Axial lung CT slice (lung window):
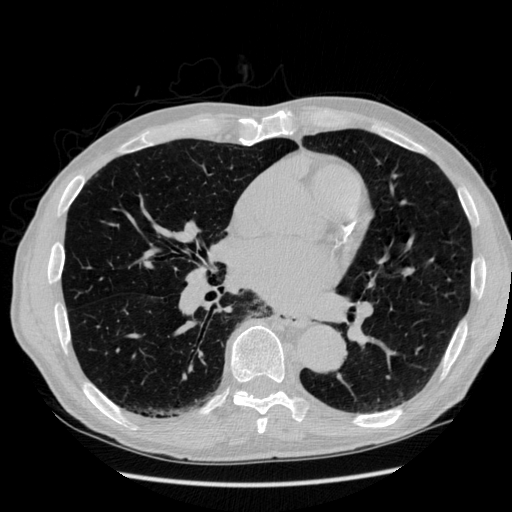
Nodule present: no